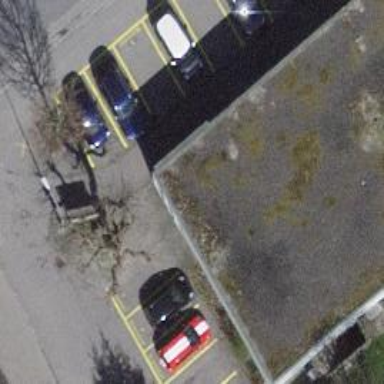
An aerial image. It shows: Post box.